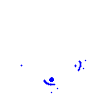
Particle: electron